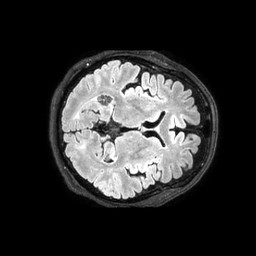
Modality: FLAIR
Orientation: axial
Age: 63
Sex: male
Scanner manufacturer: philips
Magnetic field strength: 3 T
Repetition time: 4.8 s
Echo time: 0.34 s